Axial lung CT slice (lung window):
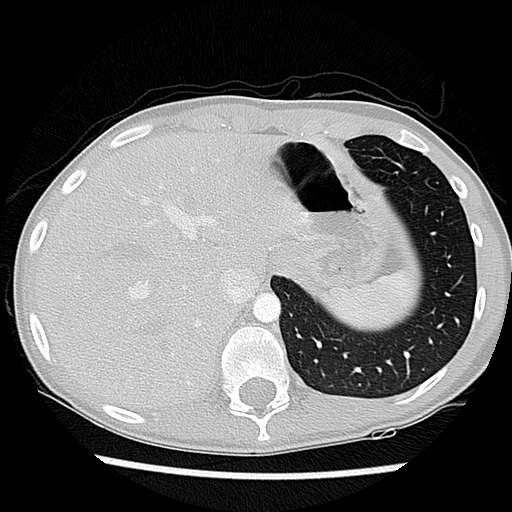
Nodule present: no